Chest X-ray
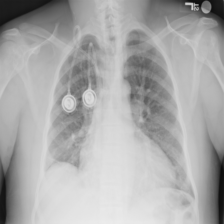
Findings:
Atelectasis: negative
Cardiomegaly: positive
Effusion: negative
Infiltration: negative
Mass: negative
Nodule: negative
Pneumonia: negative
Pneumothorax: negative
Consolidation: negative
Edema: negative
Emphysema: negative
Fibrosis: negative
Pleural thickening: negative
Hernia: negative